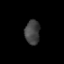
Tissue: prostate
Cell type: T cells
Senescence score: 0.3388
Nuclear area (px): 358
Mean DAPI intensity: 64.835